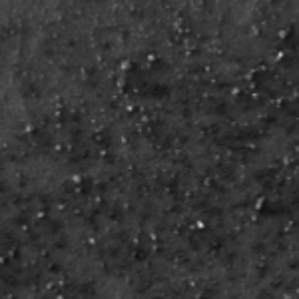
Label: frost